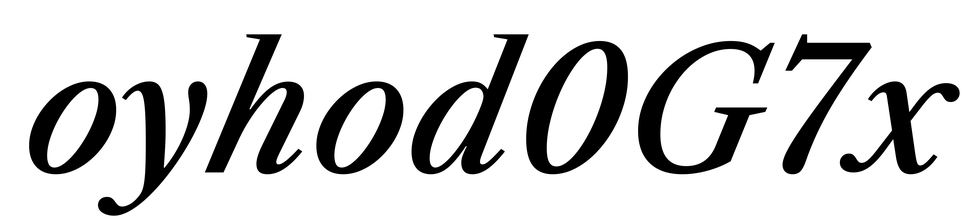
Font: LibreCaslonText-Italic_Medium_Italic